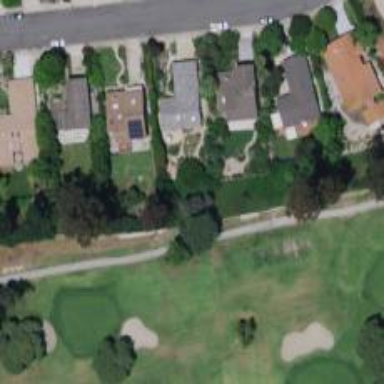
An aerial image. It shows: Rough area on grassy golf course.